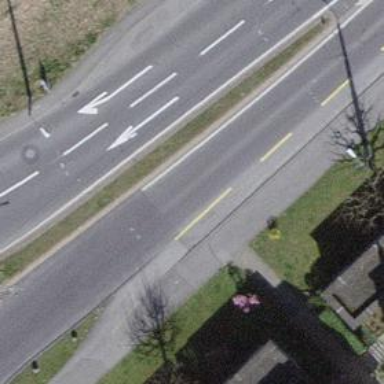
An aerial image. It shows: Primary highway with asphalt surface and dedicated cycle lane. The presence of trolley wires indicates the likelihood of electric buses or trams in the area.